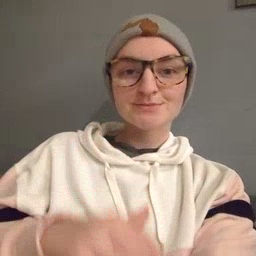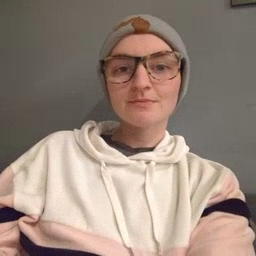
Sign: clean